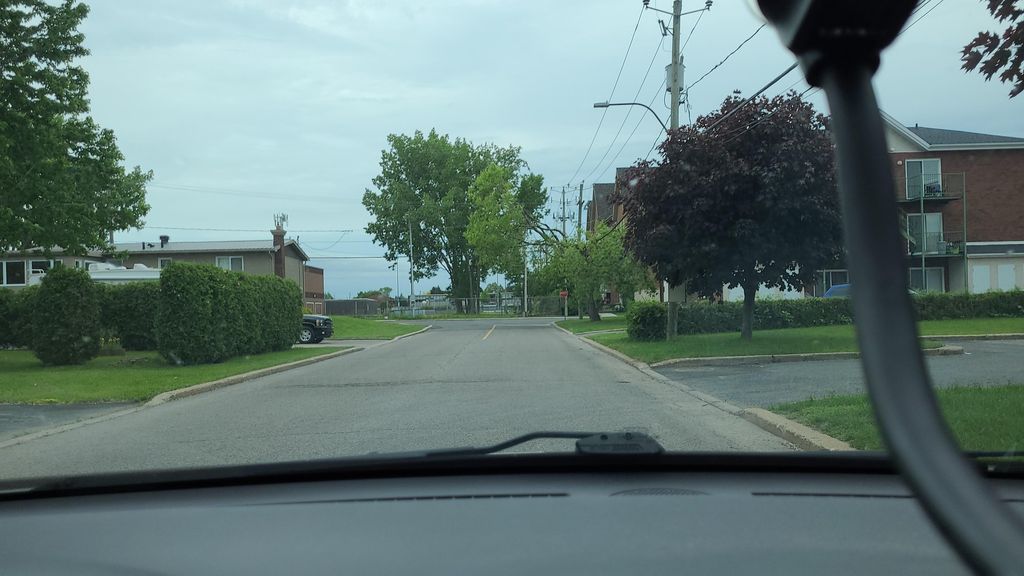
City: montreal